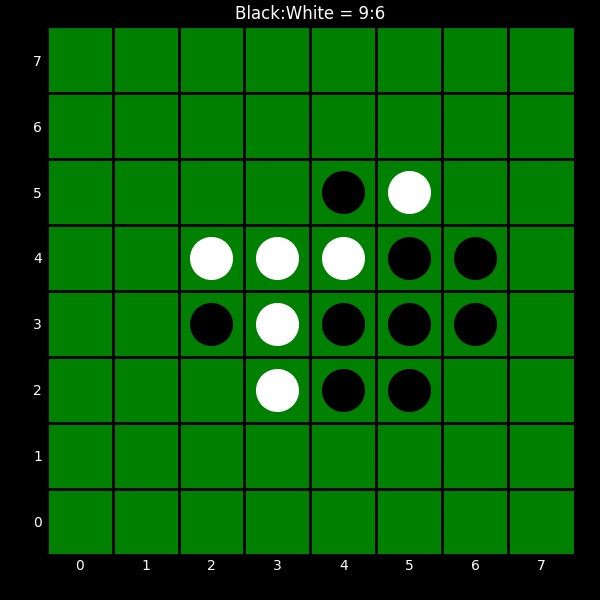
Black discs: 9
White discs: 6